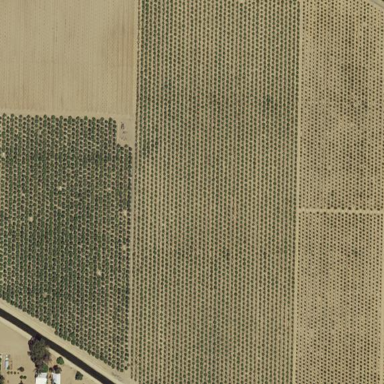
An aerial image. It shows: Orchard filled with almond trees.